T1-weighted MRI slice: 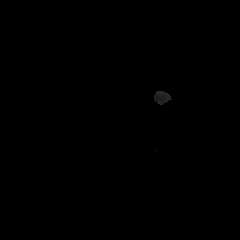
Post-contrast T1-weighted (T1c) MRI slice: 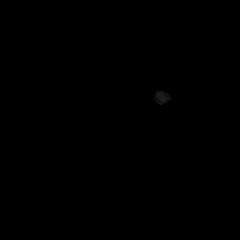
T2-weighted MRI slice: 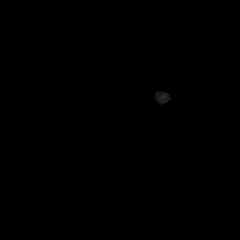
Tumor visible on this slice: no